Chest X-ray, AP view. Patient: 30 years old, sex F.
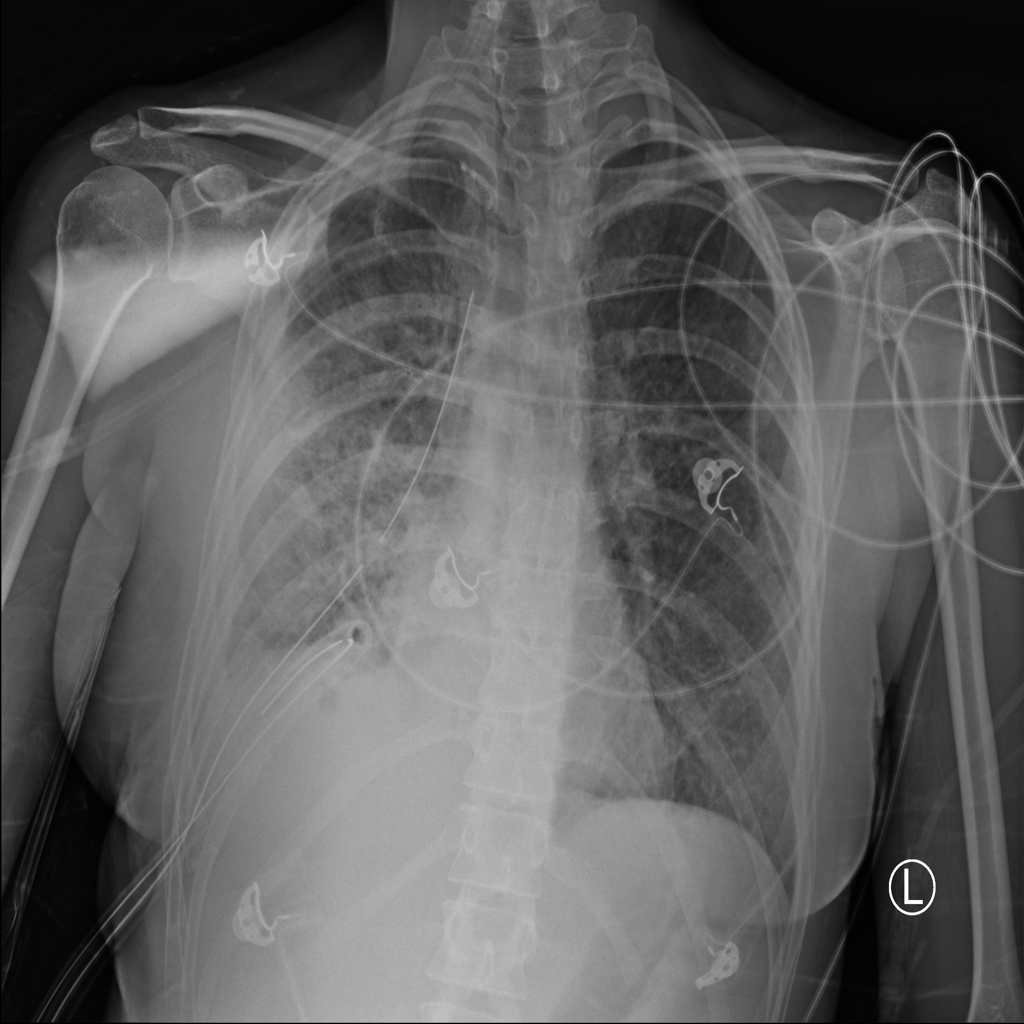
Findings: No Finding